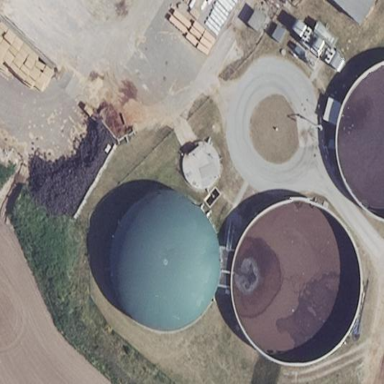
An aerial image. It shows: Storage tank with man-made structure.